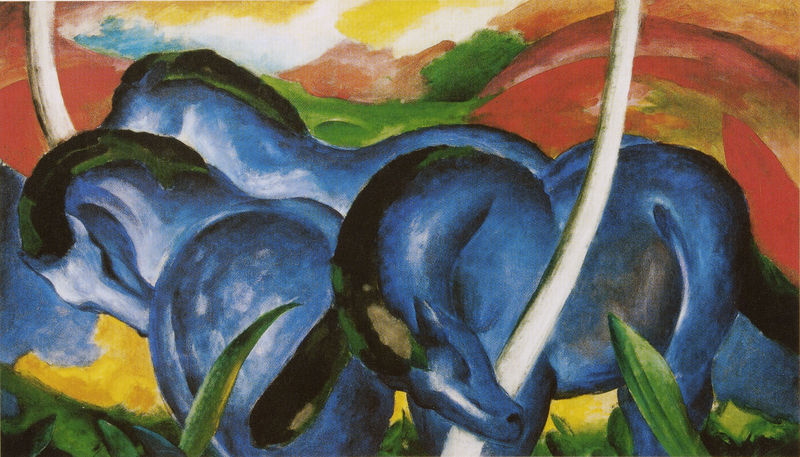
Titel: Die großen blauen Pferde
Künstler: Franz Marc
Standort: Minneapolis (Minnesota)
Institution: Walker Art Center
Schlagwörter: baum, blau, blätter, gemälde, gruppe, himmel, kopf, körper, weiß, wolken, bäume, gelb, grün, landschaft, bunt, köpfe, rücken, schwarz, gras, rot, tier, tiere, wiese, expressionismus, augen, stehen, hals, hügel, natur, weide, sonne, drei, pflanzen, kontrast, ohren, pferd, pferde, reiter, rund, beine, mähne, reiten, schwanz, schweif, schwung, farbig, gesäß, wellen, moderne, abstrakt, berge, farben, farbe, formen, grasen, herde, ausdruck, wild, schenkel, abstraktion, tusche, buch, münchen, geld, agaven, gebogen, macke, kunst, franz, leib, tierdarstellung, stark, nüstern, sonnenschein, wildnis, schwänze, konkav, lenbachhaus, graß, bau, blauer reiter, rundungen, anmut, blauer, pfalnzen, impressionist, gefühl, komplementärfarben, franz marc, marc, somme, blaue reiter, der blaue reiter, blaue, drei pferde, pferd blau, stuten, blaue pferde, runde formen, farnz marc, pferden, weiße linie, formbefreit, maodern, lembachhaus